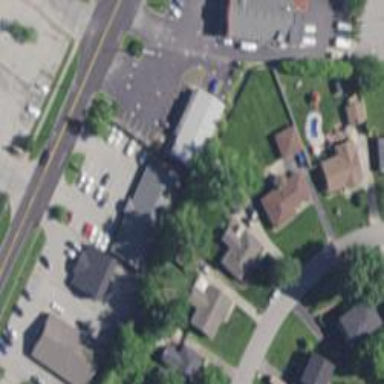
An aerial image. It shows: Veterinary facility.